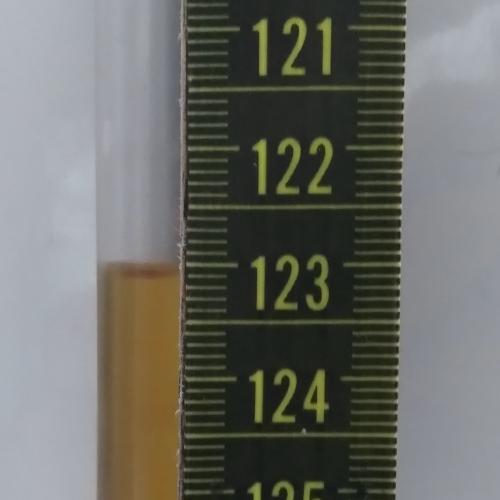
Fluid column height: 123.1 cm